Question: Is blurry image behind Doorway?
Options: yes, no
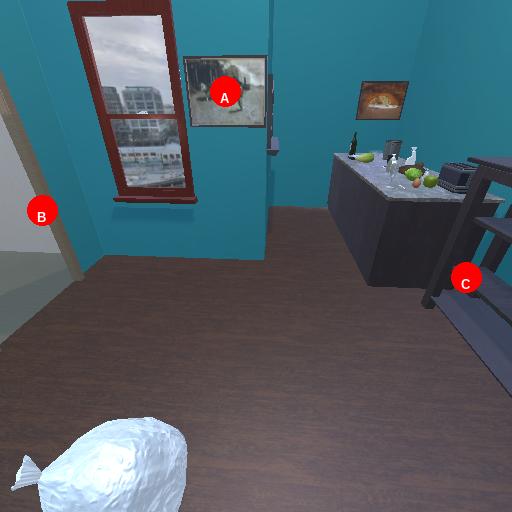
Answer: yes